Question: My CSS button is not vertical aligning at the bottom of the div, I've got the following code:
'''
<div id="spacebuttons" align="right" style="height: 150px; width:920px; background-color:#6F0; display: inline-block; float:left; vertical-align:bottom">
<a href="http://www.domain.com/cspace/customerspace.php">
<img src="images/FontAwesome_f007(0)_32.png" alt="customer space" width="32" height="32" border="0" />
<button type="button" class="btn btn-default btn-sm" onClick="window.location.href('http://www.domain.com/cspace/customerspace.php')">Customer Space</button>
</a>
'''
What am I doing wrong?
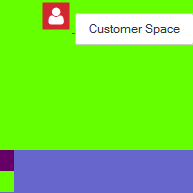
Answer: Try This I have added some style for you but i don't know about you exact Output
'''
#spacebuttons {
height: 150px;
width:96%;
padding: 2%;
background-color: #6F0;
float:left;
}
#spacebuttons a {
line-height: 32px;
float: right;
display: block;
}
#spacebuttons a img {
float: left;
margin-right: 5px;
}
'''
'''
<div id="spacebuttons">
<a href="http://www.domain.com/cspace/customerspace.php">
<img src="images/FontAwesome_f007(0)_32.png" alt="" width="32" height="32" border="0" />
<button type="button" class="btn btn-default btn-sm" onClick="window.location.href('http://www.domain.com/cspace/customerspace.php')">Customer Space</button>
</a>
</div>
'''